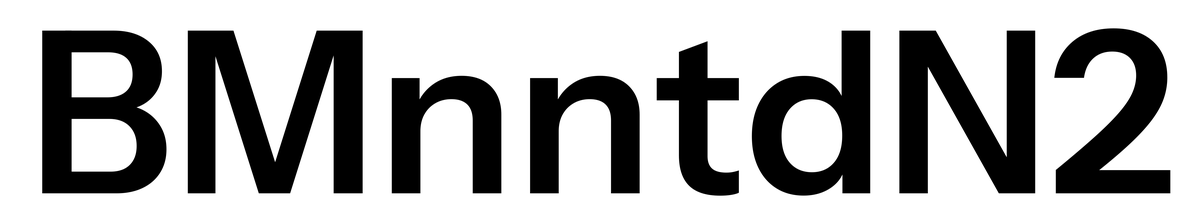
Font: InstrumentSans_SemiBold